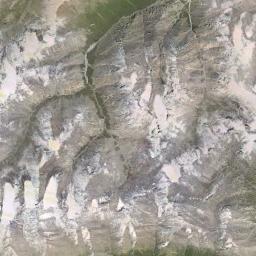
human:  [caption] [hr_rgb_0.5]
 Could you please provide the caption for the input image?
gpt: The snowberg is partly covered with glaciers and some knife-edge ridges remain at the top of the snowberg .

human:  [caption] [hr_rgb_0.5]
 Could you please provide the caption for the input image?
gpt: A lot of snow is on the snowberg .

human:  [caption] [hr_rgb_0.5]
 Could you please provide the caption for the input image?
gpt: The snow berg is consist of green plants,Bare land and white snow .

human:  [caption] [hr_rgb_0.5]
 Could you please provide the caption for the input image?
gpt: Only the peaks of the snow-capped mountains are covered with snow .

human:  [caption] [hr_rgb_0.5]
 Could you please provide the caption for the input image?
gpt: There are some snow and bare land on the snowberg .